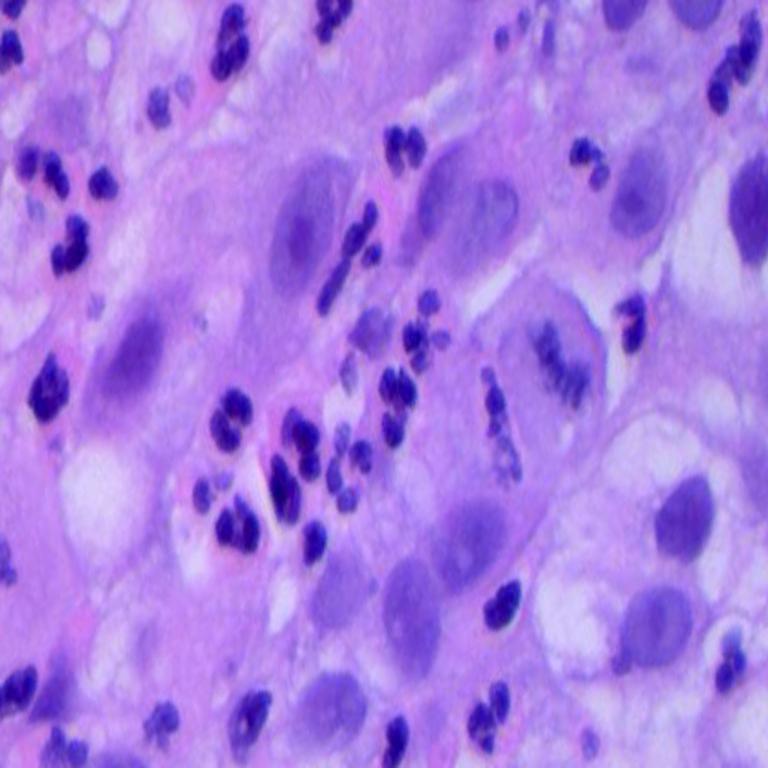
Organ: lung
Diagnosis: squamous carcinomas